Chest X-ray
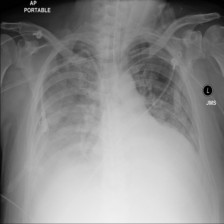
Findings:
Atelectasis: negative
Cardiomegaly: negative
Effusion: positive
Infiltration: negative
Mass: negative
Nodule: negative
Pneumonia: negative
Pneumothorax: negative
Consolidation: negative
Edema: negative
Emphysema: negative
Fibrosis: negative
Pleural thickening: negative
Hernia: negative